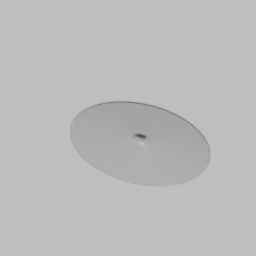
Label: furniture